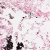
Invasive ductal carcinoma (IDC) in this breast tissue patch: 0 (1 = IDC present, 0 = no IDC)